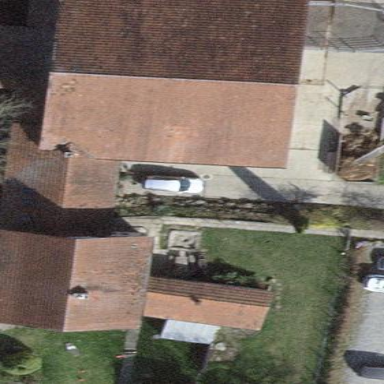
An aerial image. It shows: View of roof of building.